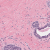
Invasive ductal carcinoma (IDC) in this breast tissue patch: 0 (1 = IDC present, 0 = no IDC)